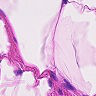
Metastatic tissue present: no